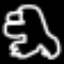
Label: frog